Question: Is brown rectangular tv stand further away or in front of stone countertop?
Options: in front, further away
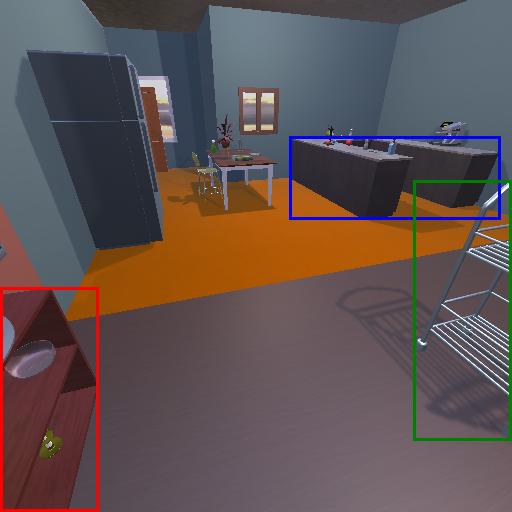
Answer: in front